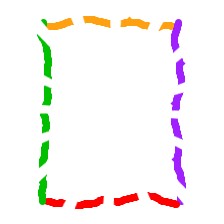
Shape: rectangle